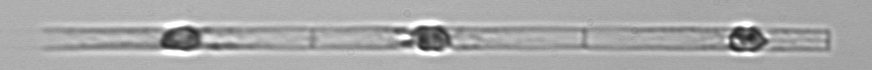
Label: Dactyliosolen_blavyanus